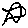
Label: star